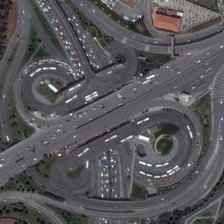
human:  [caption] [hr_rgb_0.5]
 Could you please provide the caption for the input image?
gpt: many cars are in a busy viaduct near some green trees and several buildings .

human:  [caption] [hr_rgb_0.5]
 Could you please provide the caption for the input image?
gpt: many cars are in a busy viaduct near some green trees and several buildings .

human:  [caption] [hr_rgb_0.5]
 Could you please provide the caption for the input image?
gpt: many cars are in a busy viaduct near some green trees and several buildings .

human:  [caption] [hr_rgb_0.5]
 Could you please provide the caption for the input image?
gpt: many cars are in a busy viaduct near some green trees and several buildings .

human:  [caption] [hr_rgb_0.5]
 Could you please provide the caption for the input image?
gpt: many cars are in a busy viaduct near some green trees and several buildings .